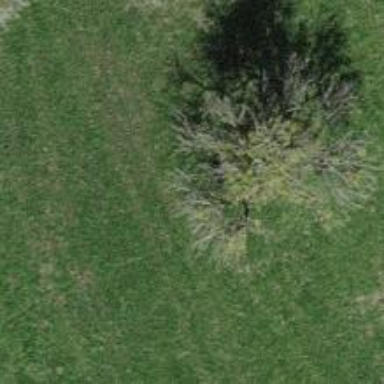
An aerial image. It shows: Beautiful tree in nature.